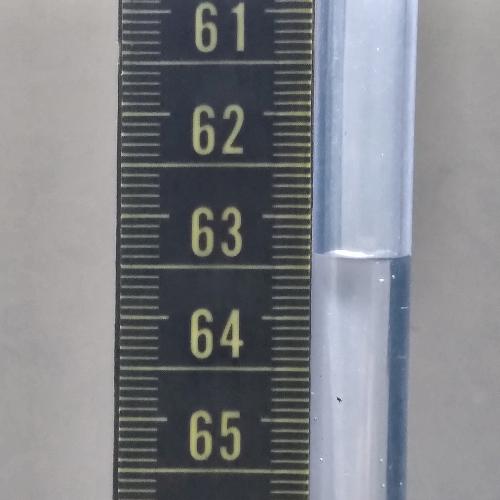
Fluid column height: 63.4 cm